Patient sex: M
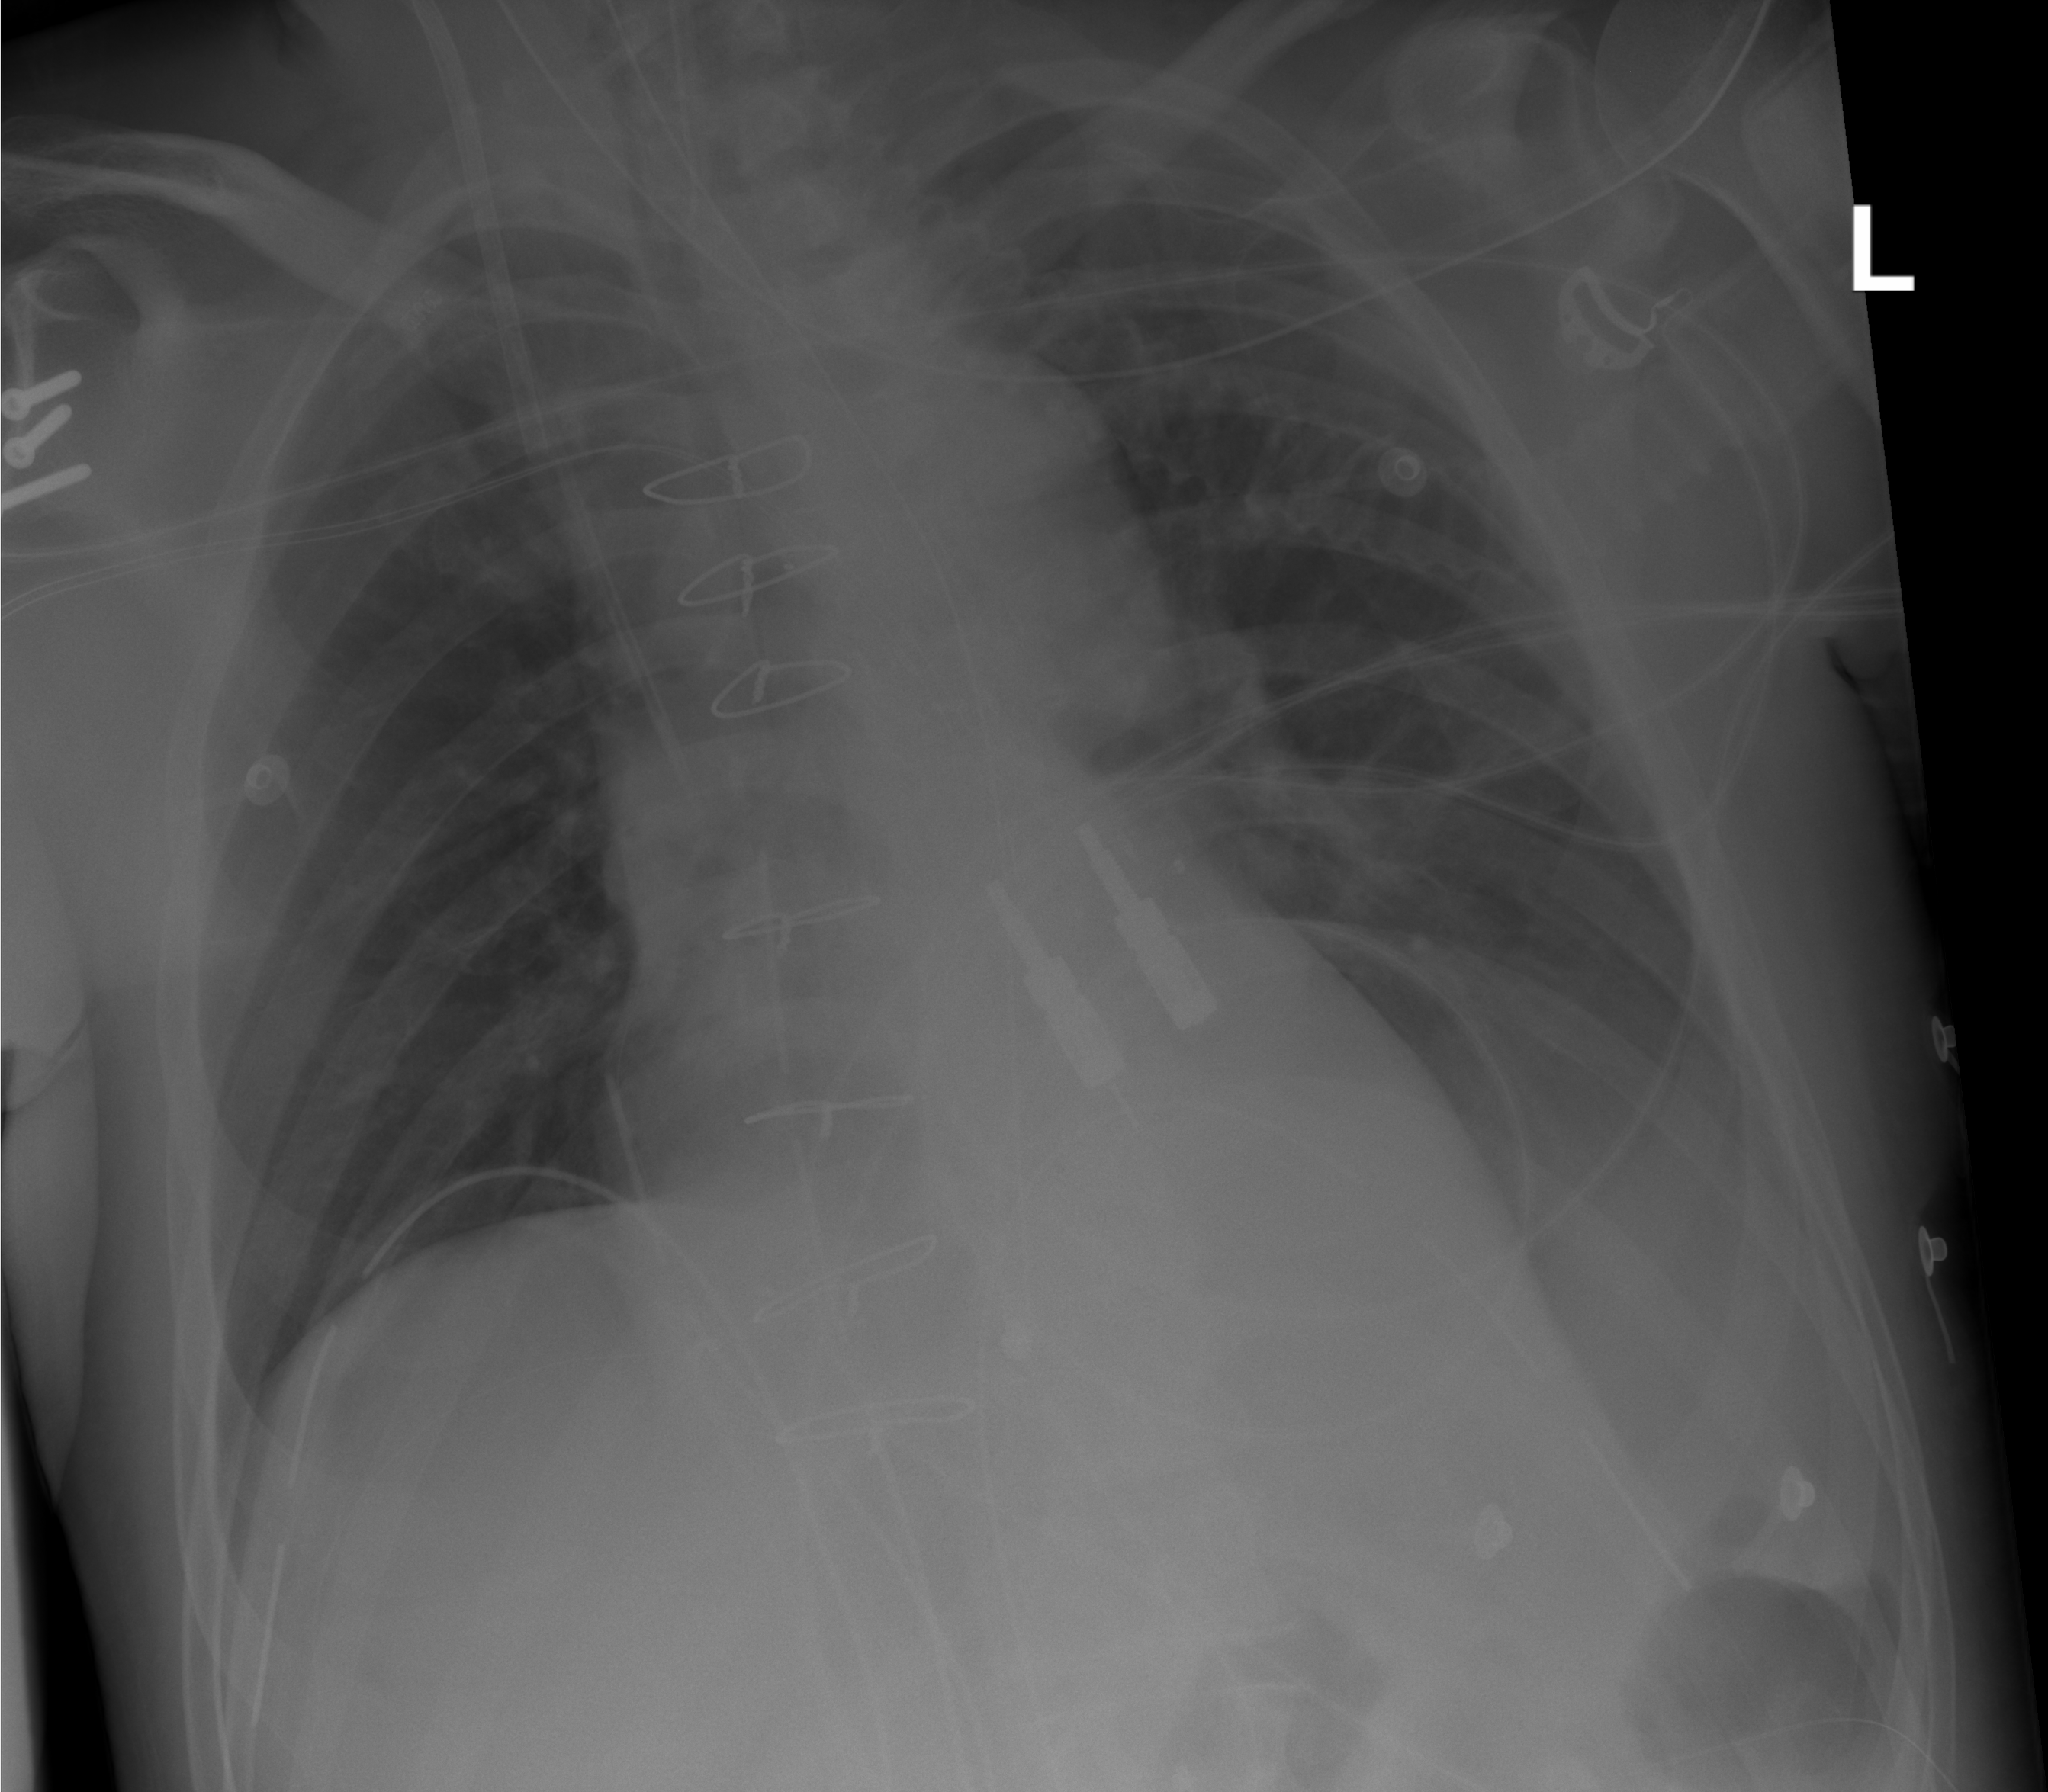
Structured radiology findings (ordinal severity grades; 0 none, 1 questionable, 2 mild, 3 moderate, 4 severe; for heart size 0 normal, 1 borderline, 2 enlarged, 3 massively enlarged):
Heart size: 0
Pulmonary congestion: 0
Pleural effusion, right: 0
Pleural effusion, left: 2
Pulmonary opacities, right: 0
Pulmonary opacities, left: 0
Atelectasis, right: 0
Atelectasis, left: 2